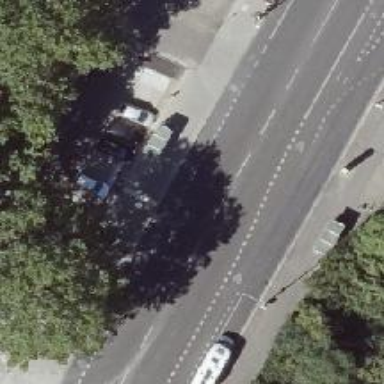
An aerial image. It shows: Tertiary road with asphalt surface. There are sidewalks on both sides and designated cycle lane on both sides as well. The left sidewalk has asphalt surface.